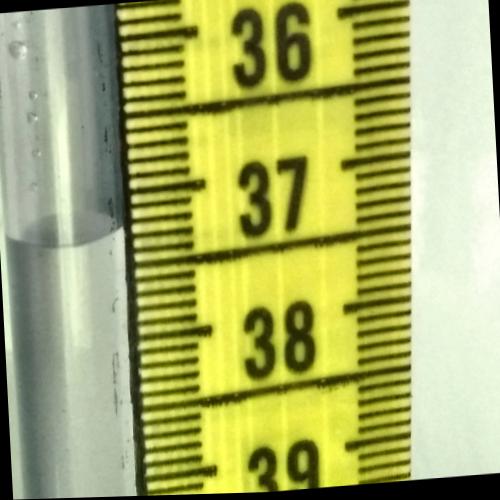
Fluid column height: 37.3 cm